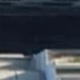
Vehicle type: Car